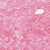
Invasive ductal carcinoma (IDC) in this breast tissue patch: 0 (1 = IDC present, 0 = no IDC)